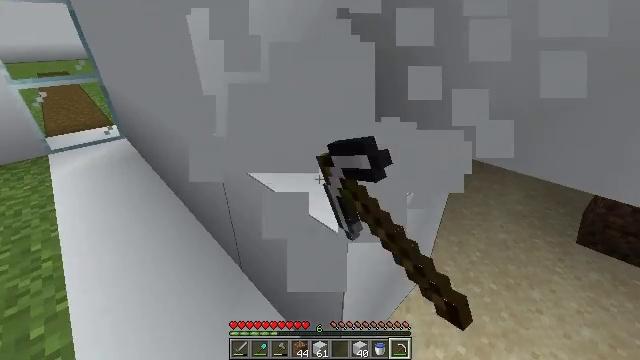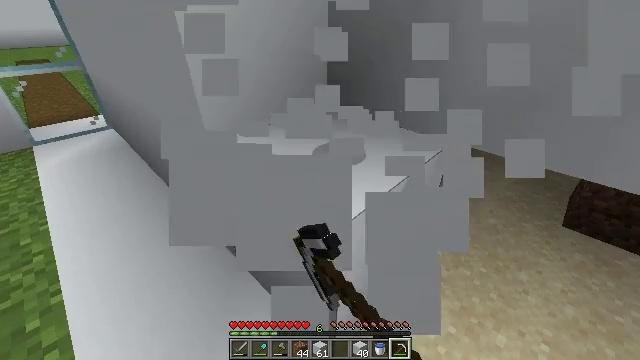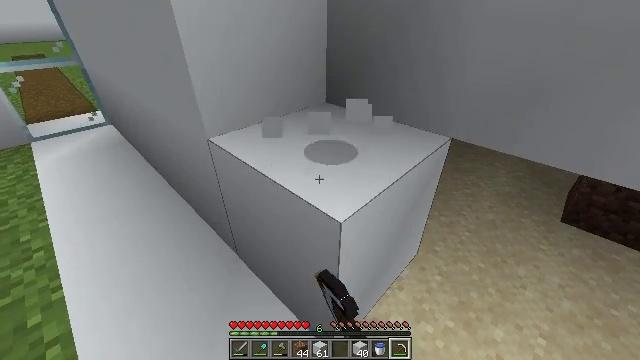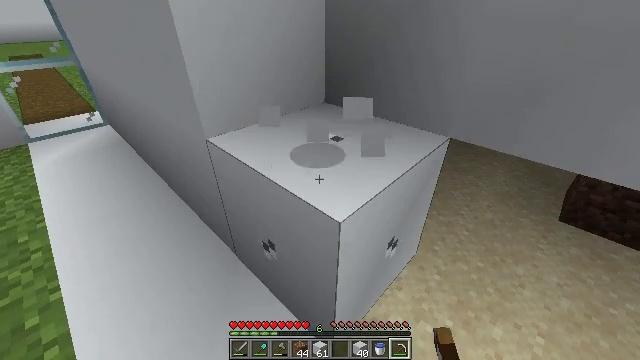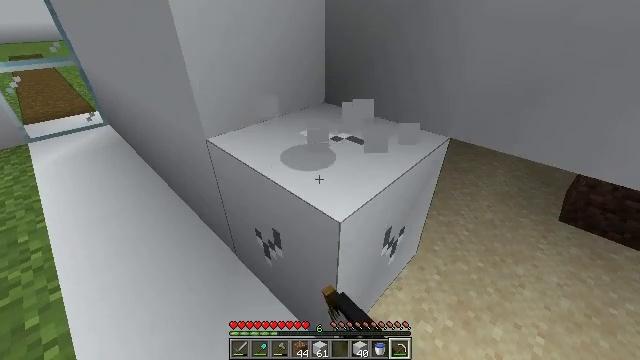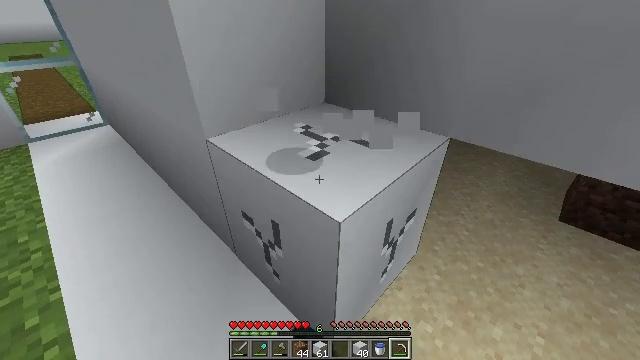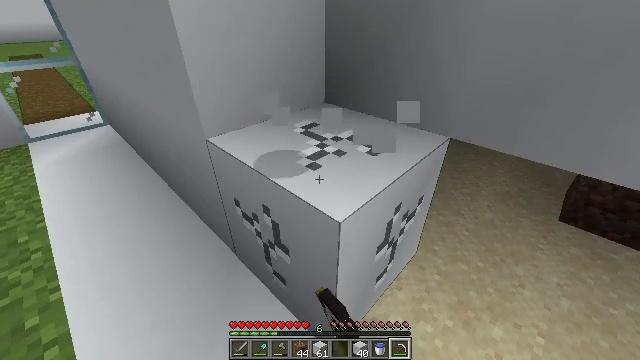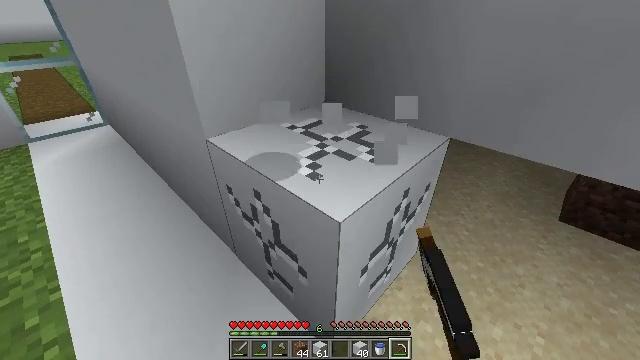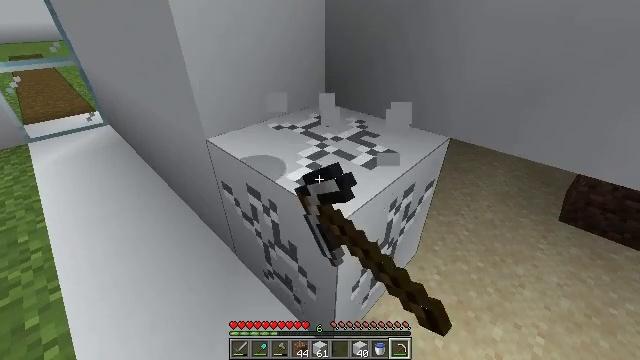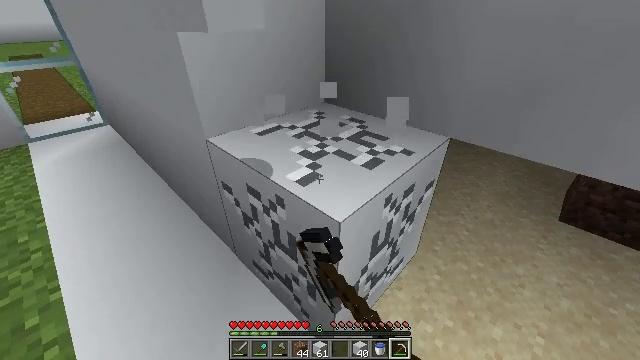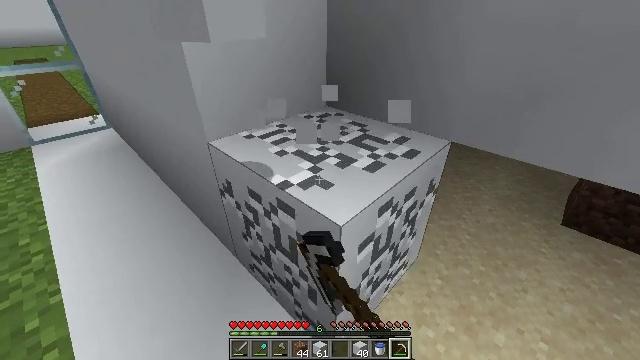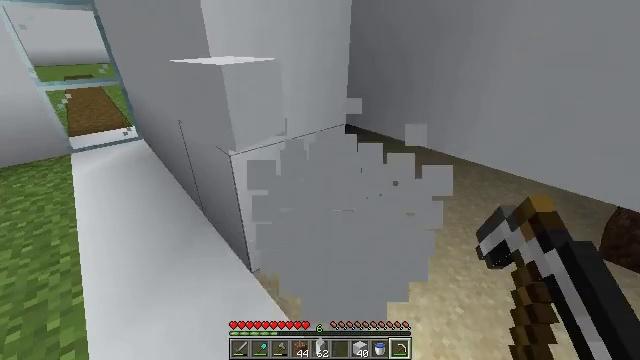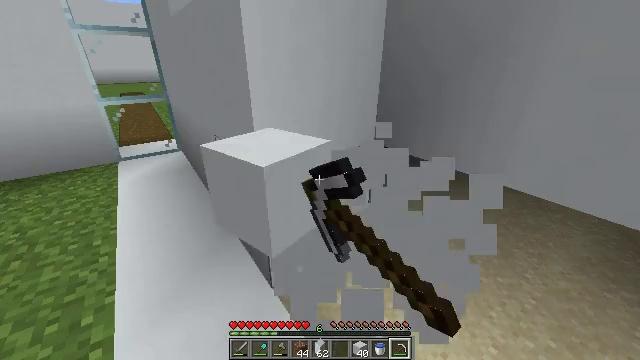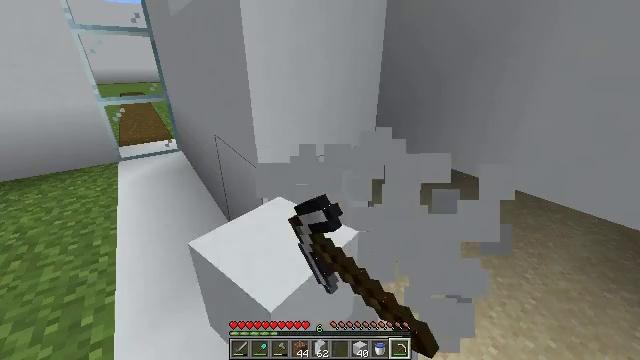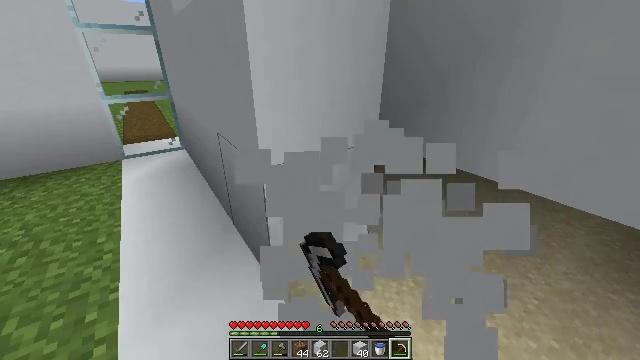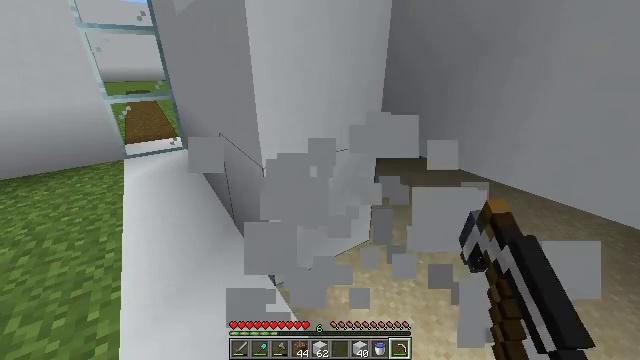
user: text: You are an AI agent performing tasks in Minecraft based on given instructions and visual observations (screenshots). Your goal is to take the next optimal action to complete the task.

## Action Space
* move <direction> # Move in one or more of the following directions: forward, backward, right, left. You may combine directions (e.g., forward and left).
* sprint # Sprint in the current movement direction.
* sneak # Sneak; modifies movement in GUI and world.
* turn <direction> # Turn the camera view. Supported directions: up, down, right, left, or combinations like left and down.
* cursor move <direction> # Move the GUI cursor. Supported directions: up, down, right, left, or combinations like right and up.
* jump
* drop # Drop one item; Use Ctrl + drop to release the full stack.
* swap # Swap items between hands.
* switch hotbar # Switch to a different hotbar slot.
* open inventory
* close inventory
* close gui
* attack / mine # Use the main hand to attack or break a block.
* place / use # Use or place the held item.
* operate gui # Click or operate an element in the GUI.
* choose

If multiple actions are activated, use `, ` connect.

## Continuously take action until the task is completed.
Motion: motion action
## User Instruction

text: Use tools to mine the white concrete.
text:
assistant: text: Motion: turn right and down, attack / mine
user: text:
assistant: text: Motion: attack / mine
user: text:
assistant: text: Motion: attack / mine
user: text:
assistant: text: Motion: attack / mine
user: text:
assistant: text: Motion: attack / mine
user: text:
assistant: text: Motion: attack / mine
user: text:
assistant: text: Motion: attack / mine
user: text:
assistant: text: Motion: attack / mine
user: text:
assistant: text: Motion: attack / mine
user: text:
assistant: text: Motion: attack / mine
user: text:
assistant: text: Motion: turn left and up, attack / mine
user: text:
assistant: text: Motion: turn left and up, attack / mine
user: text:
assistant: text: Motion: attack / mine
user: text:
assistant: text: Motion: attack / mine
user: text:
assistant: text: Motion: attack / mine
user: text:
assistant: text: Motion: attack / mine
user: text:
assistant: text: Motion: attack / mine
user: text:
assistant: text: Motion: attack / mine
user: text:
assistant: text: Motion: attack / mine
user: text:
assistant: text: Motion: attack / mine
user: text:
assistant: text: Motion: attack / mine
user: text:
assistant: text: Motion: attack / mine
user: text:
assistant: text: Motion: attack / mine
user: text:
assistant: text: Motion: attack / mine
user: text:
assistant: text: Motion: move forward, turn left, attack / mine
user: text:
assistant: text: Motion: move forward, turn left and up, attack / mine
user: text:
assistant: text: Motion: move forward, attack / mine
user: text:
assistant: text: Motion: move forward, attack / mine
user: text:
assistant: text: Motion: attack / mine
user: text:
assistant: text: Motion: attack / mine